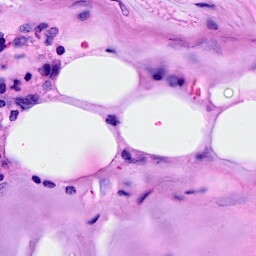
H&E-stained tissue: Breast